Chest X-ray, PA view. Patient: 41 years old, sex M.
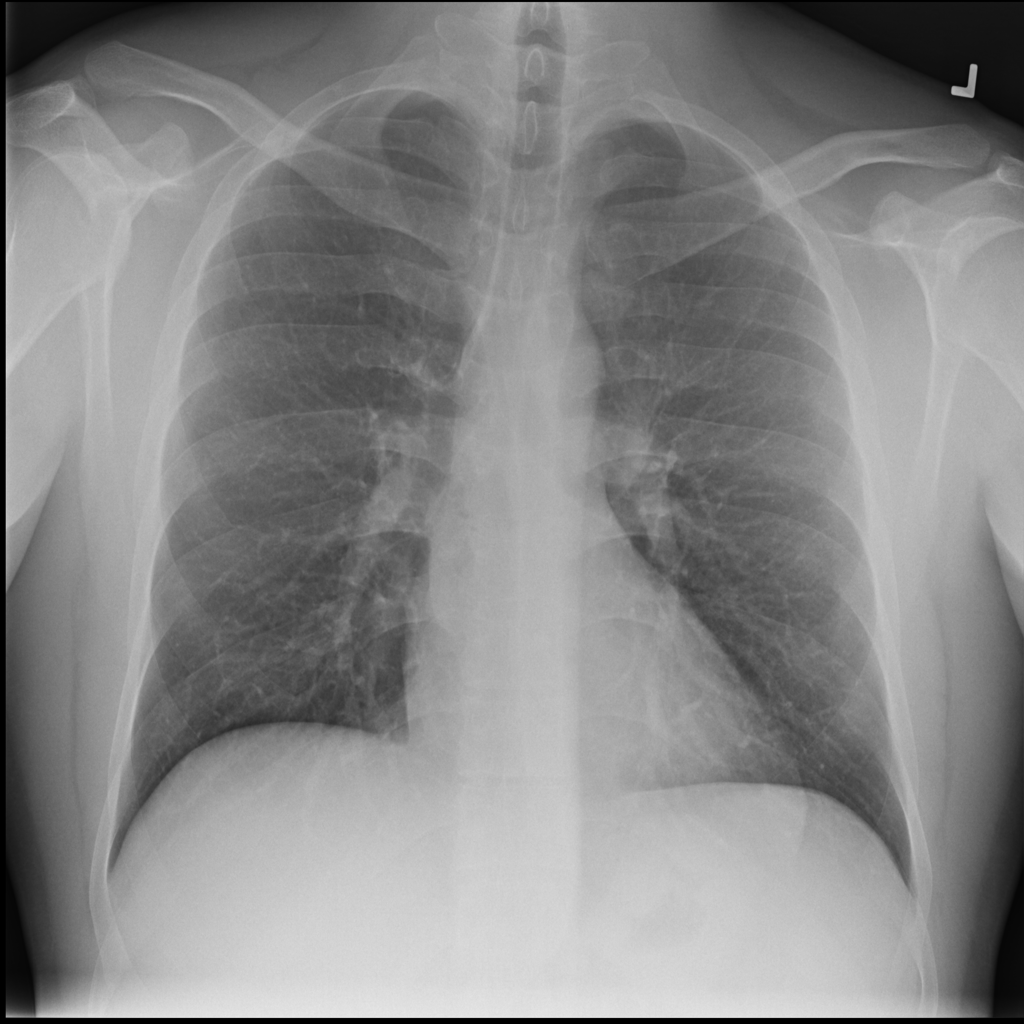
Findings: No Finding